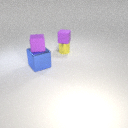
small purple rubber cube above small yellow metal cylinder